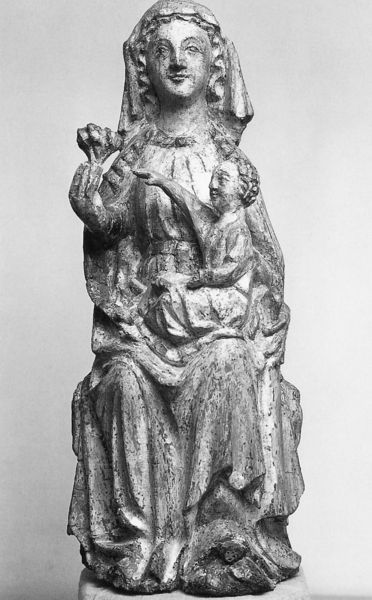
Titel: Madonna mit Kind
Standort: Herstellungsort: (D Mittelrhein) (EU - D - Mittelrhein)
Institution: Köln, Schnütgen-Museum
Schlagwörter: sitzen, blume, blumen, frau, holz, gürtel, schleier, falten, kragen, stein, hände, figur, gewand, kind, mutter, frontal, gotik, locken, skulptur, lächeln, spielen, kopftuch, aufrecht, faltenwurf, schoß, zeigen, reichen, schnitzerei, jesus, gefasst, maria, madonna, geschnitzt, gottesmutter, schitzerei, verdeckte füße